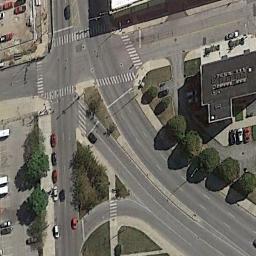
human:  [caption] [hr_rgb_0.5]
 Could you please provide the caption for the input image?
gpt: There are several vehicles on the road at the intersection of five roads, There are many buildings and some trees around the intersection, And many cars are parked in the open space beside the intersection .

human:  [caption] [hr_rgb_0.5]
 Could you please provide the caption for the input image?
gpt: There are many trees near the intersection .

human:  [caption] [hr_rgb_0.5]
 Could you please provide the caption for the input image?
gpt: There is a green space beside the crossroads .

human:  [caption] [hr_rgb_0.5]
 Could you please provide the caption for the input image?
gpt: An intersection with sparse traffic is between some buildings and parking lots .

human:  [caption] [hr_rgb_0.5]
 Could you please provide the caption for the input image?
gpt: There are some green trees and a black building beside the intersection .